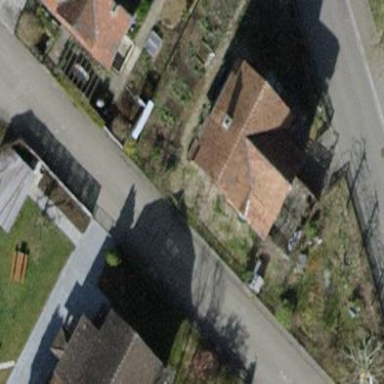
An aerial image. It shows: Detached building.